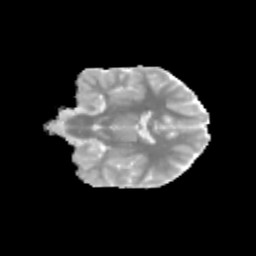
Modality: MD
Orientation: coronal
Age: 11
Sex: female
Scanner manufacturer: siemens
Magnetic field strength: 3 T
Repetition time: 3.8 s
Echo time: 0.07 s